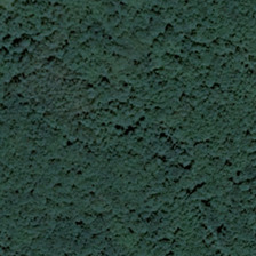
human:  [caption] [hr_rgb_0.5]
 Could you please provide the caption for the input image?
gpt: The dark green forest looks close.

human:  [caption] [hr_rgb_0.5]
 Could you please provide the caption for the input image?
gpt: The dark green forest seems close.

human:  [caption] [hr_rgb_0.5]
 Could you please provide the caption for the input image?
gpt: The black green forest seems very close.

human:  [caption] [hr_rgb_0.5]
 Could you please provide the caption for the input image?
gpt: The black green forest looks very close.

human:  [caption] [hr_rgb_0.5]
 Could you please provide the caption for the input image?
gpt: The black green forest seems very close.